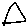
Label: triangle